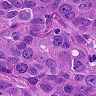
Metastatic tissue present: yes